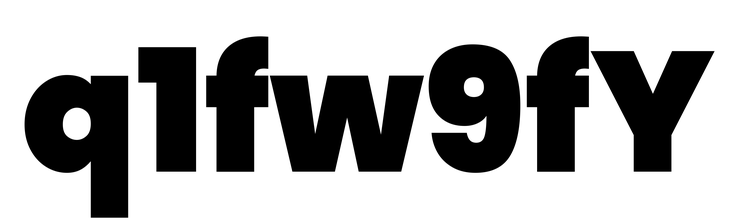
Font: Poppins-Black